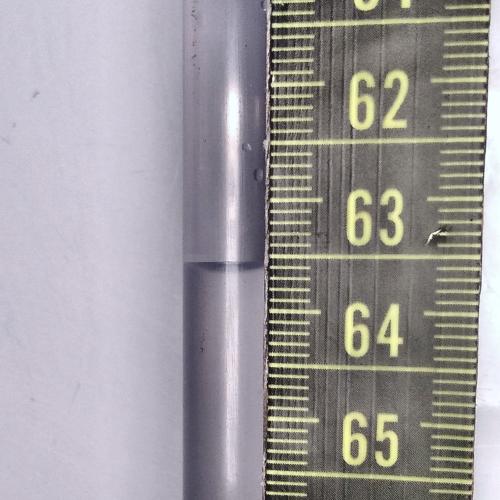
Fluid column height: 63.6 cm